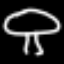
Label: mushroom